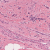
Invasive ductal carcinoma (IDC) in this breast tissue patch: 1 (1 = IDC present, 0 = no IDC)